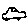
Label: car